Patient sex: M
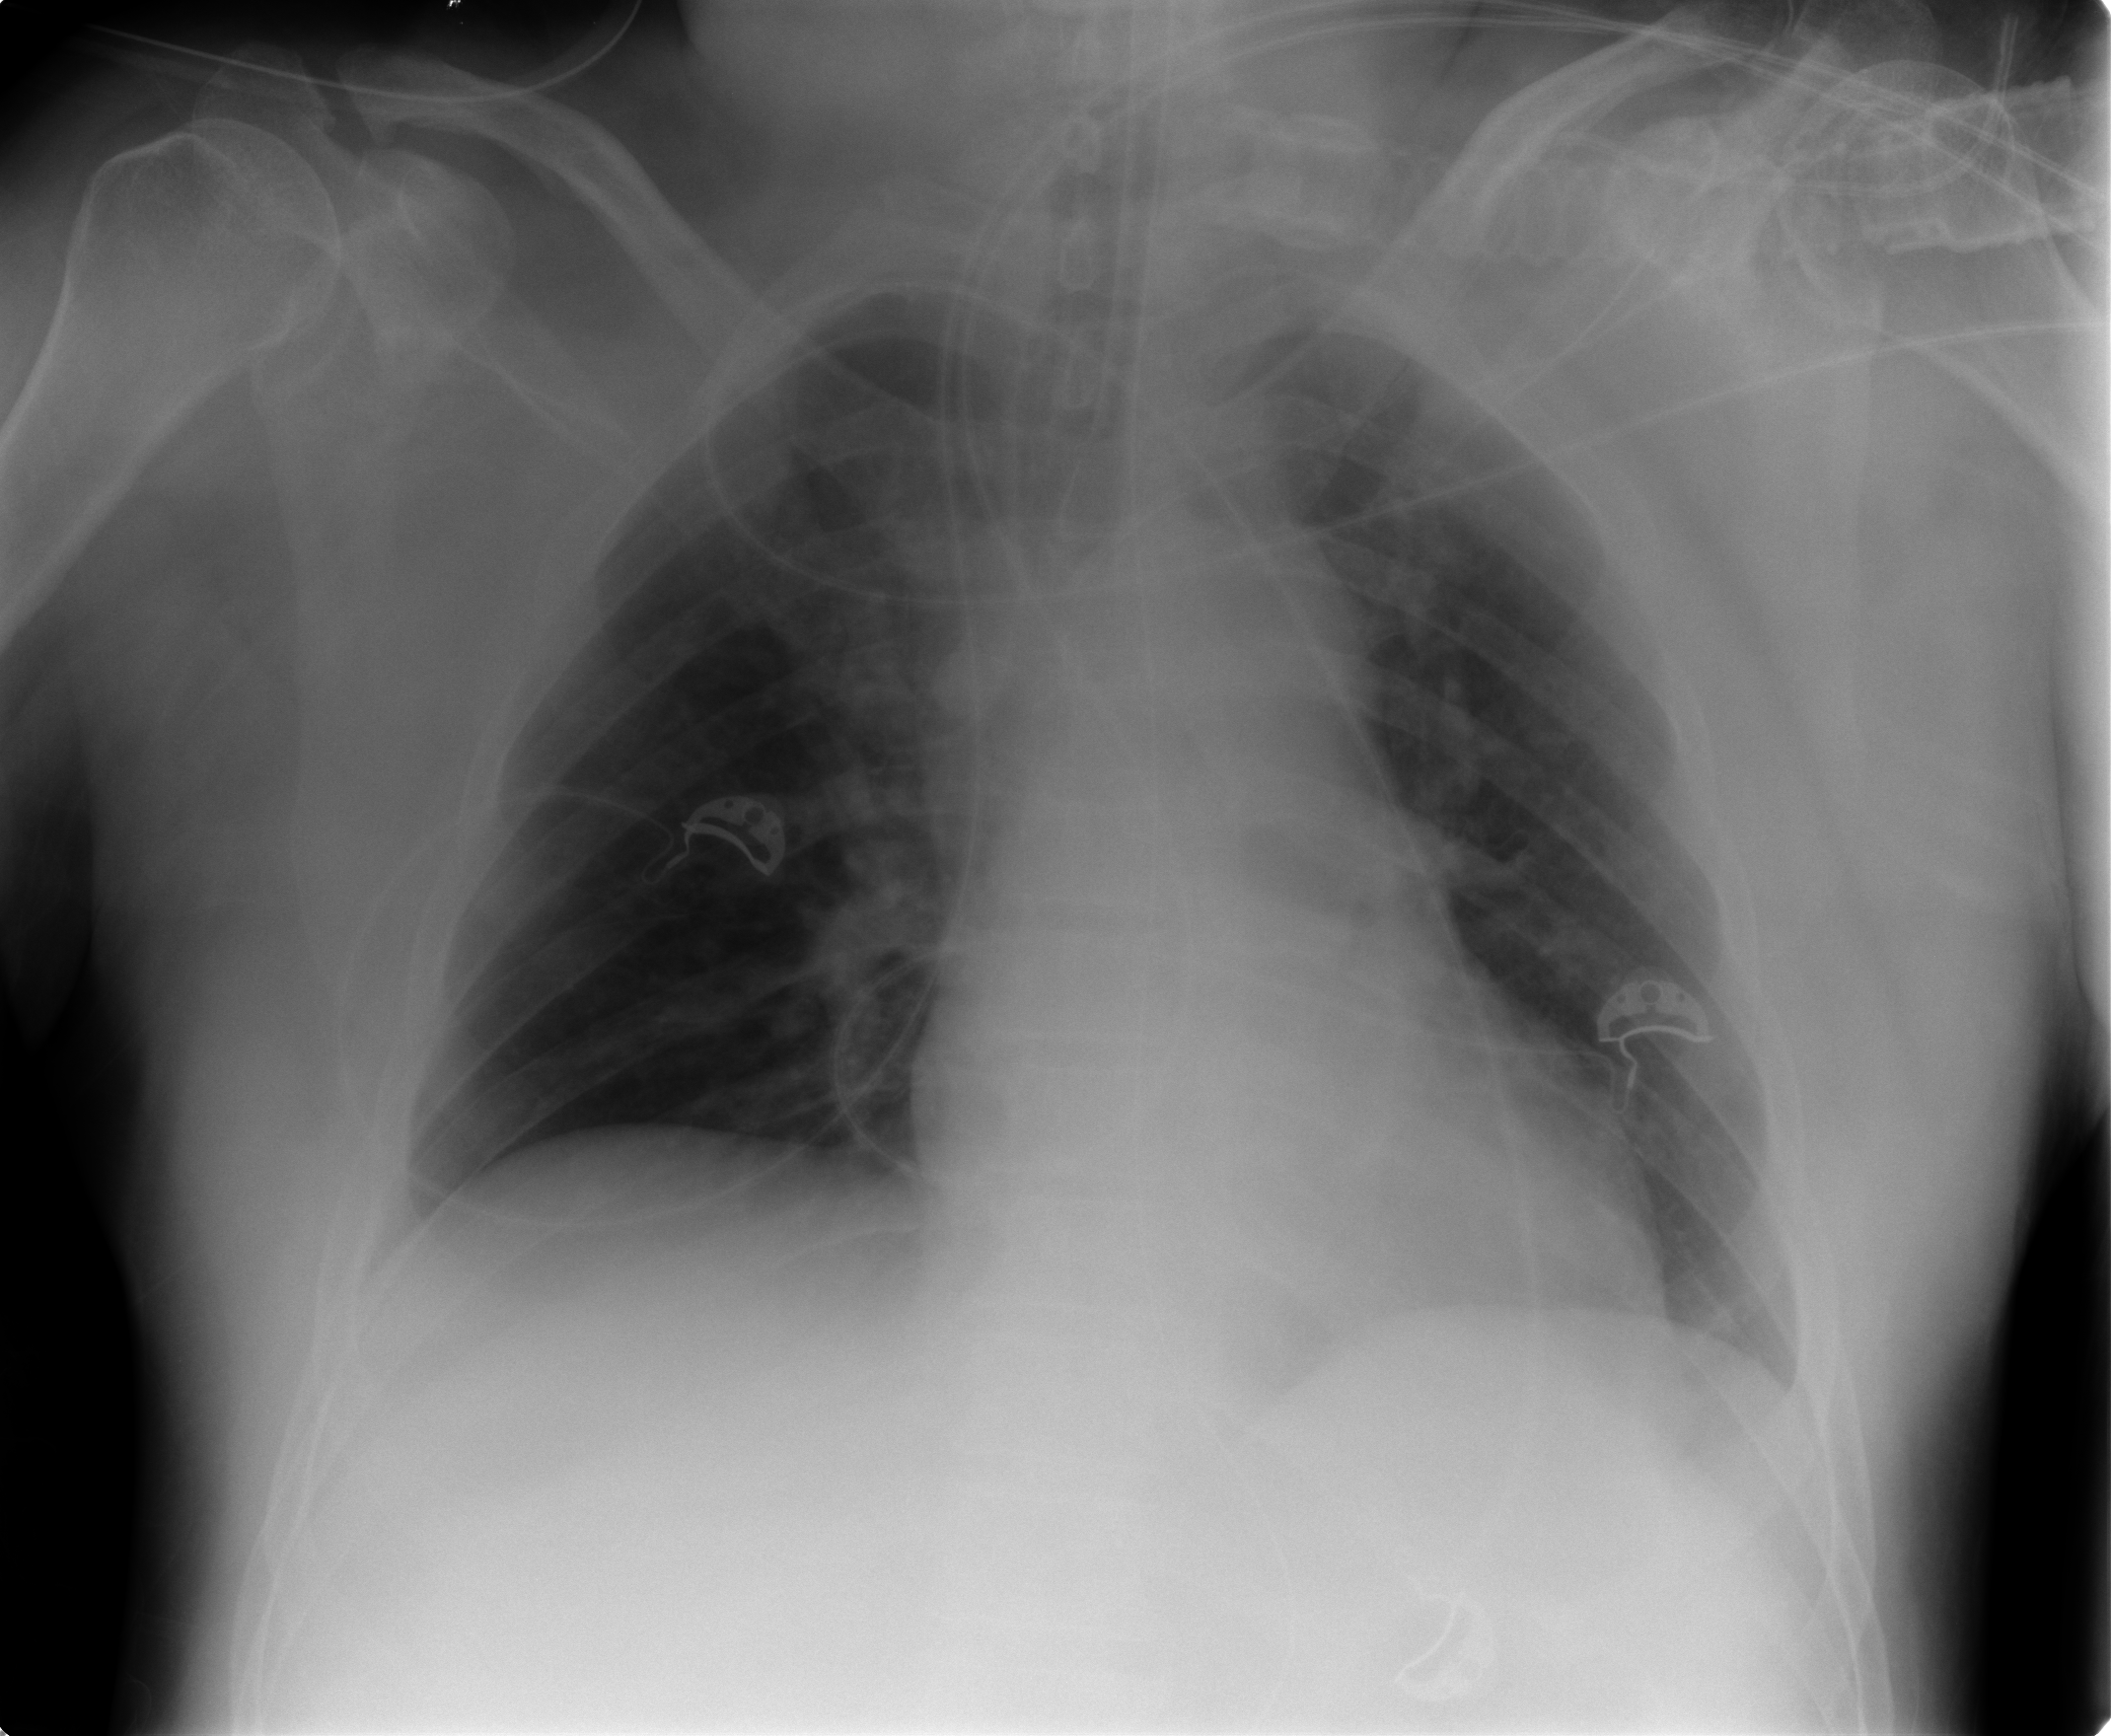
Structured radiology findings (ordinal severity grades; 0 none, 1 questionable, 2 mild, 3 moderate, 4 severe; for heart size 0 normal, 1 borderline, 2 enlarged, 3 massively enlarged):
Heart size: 1
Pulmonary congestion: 0
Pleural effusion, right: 0
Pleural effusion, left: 0
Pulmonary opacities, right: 0
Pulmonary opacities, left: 0
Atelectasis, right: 0
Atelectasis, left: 2